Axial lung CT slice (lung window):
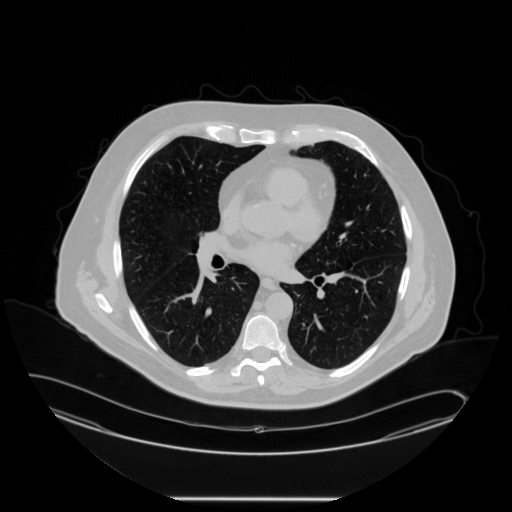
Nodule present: no